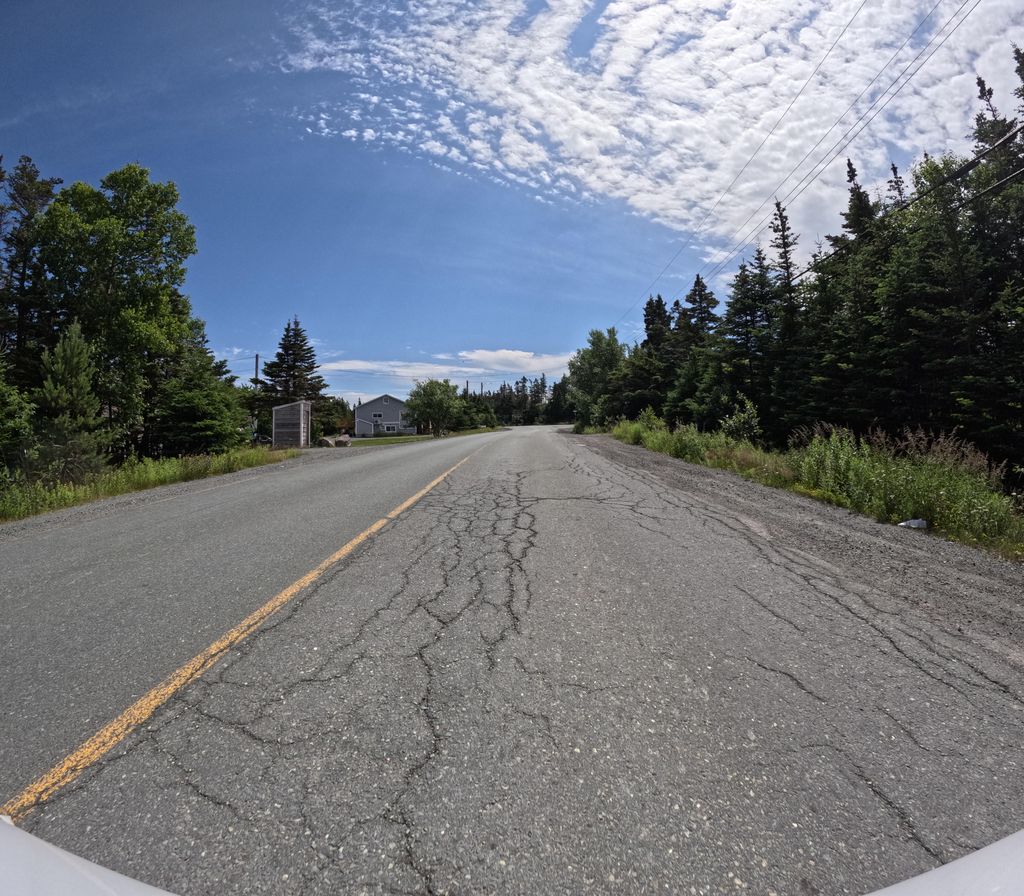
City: st_johns